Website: home-depot
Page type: payment
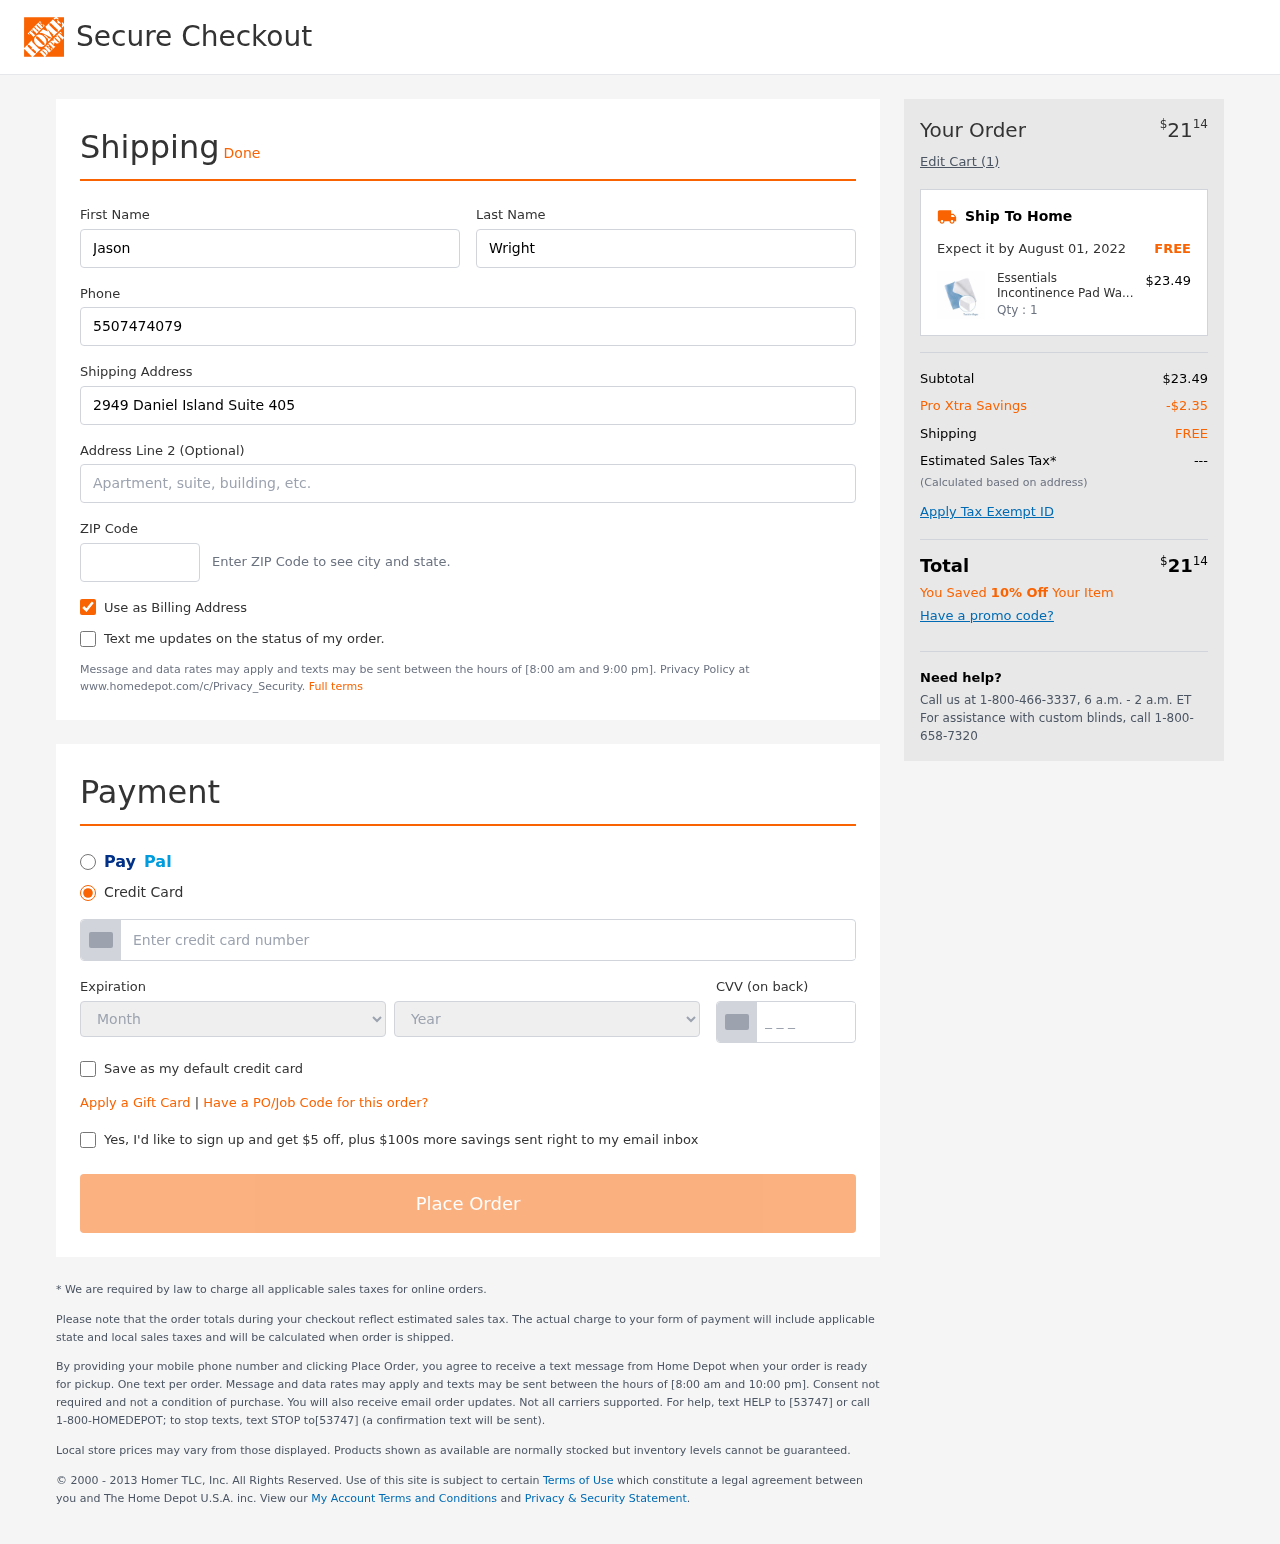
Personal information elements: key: PII_CARD_CVV
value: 013
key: PII_CARD_EXPIRY_MONTH
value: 04
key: PII_CARD_EXPIRY_YEAR
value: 30
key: PII_CARD_NUMBER
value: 6522 4049 6456 3126
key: PII_FIRSTNAME
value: Jason
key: PII_LASTNAME
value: Wright
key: PII_PHONE
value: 5507474079
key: PII_POSTCODE
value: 97045
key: PII_STREET
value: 2949 Daniel Island Suite 405
Product elements: key: PRODUCT1_NAME
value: Essentials Incontinence Pad Washable Bed Protector Potty Training Sleep Mat Square Quilted Blue(70x9
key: PRODUCT1_PRICE
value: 23.49
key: PRODUCT1_QUANTITY
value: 1
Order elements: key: ORDER_TOTAL
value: $2114
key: ORDER_NUM_ITEMS
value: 1
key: ORDER_DELIVERY_DATE
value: August 01, 2022
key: ORDER_SUBTOTAL
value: $23.49
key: ORDER_DISCOUNT
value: -$2.35
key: ORDER_SHIPPING_COST
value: FREE